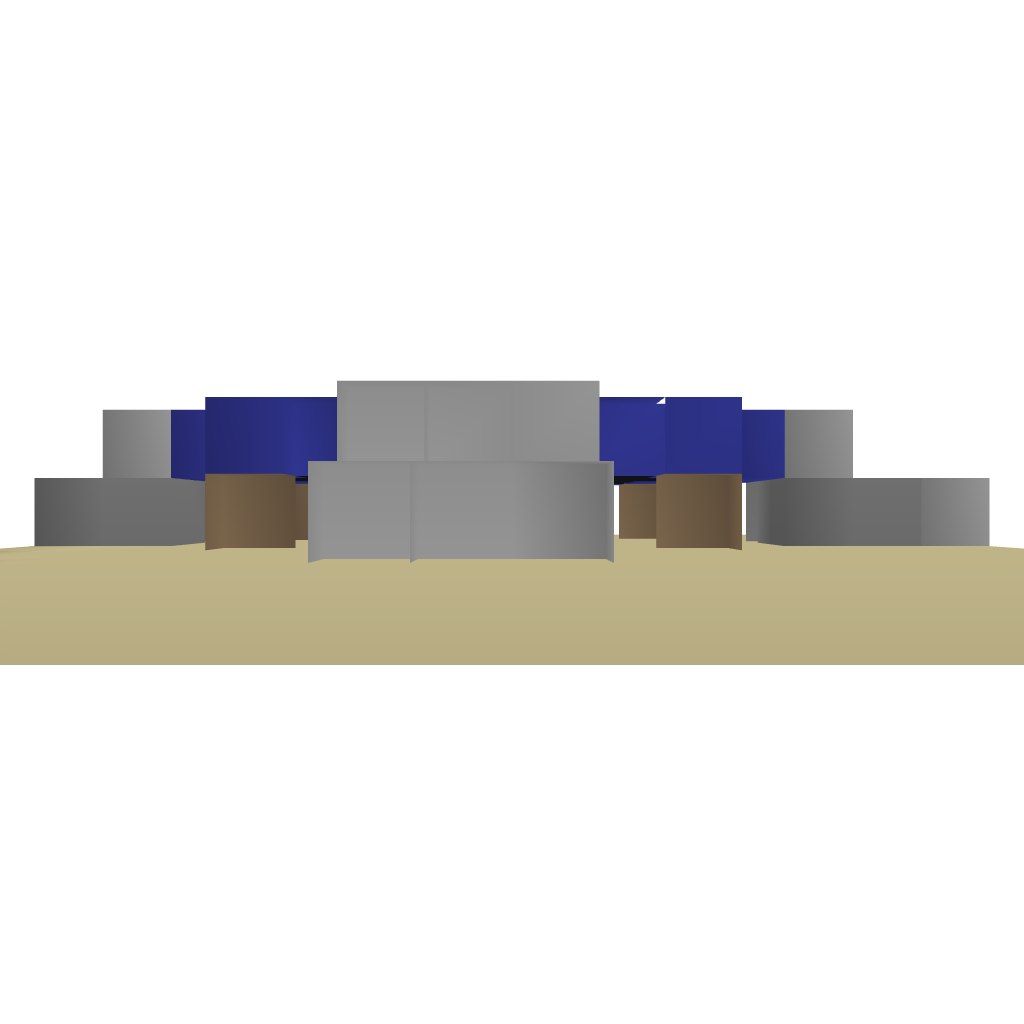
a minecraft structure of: Trampoline